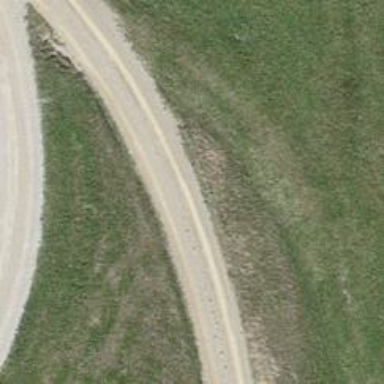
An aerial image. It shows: Track with very rough surface.